Aerial crown-view tile of a tropical tree (Barro Colorado Island, Panama), acquired 20250124:
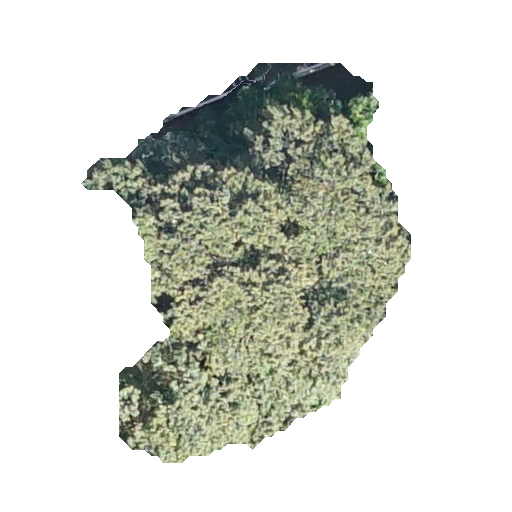
Species: Luehea seemannii
GBIF accepted scientific name: Luehea seemannii
Crown area: 126.43 m²